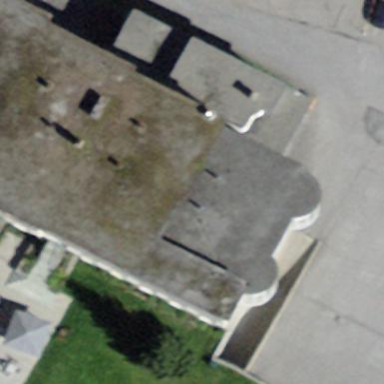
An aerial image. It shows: Flat-roofed building.